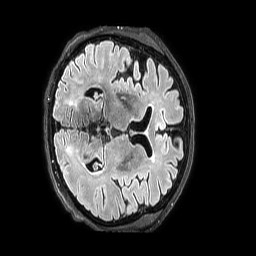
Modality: FLAIR
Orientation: axial
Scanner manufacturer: philips
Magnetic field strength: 3 T
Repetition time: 4.8 s
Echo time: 0.34 s